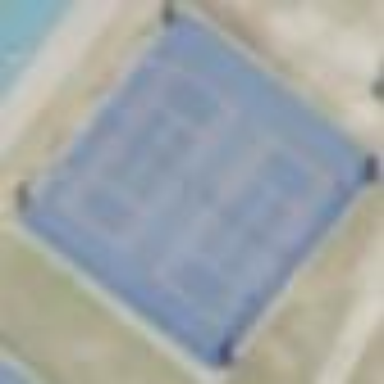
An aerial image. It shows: Paved tennis court on the pitch.